Question: Let's have a look at the picture.

The result is different even though the expression is the same.
Why does this happen?
I have to follow excel result, what should I have do with sql server?
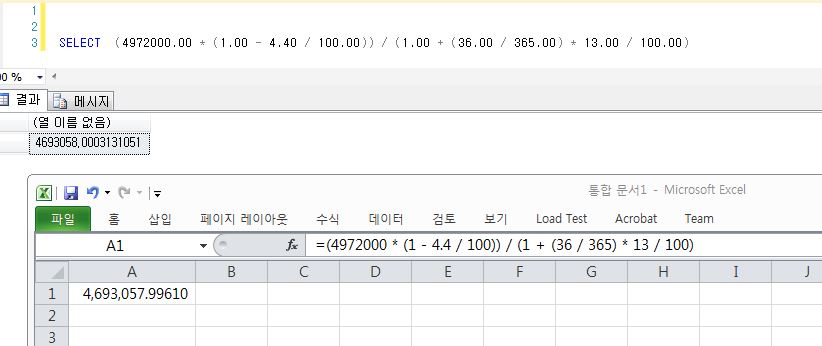
Answer: No matter whatever the software is 1+1 will always yeild 2 and if its not you should check you calculation again. see below
'''
SELECT (<PHONE>) * (1.0000 - 4.<PHONE>))
/ ((1.0000 + ((36.<PHONE>)) * (13.0000 / <PHONE>)))
RESULT: <PHONE>.996104
'''
To get the result on upto four decimal places Use ROUND() function.
'''
SELECT ROUND((<PHONE>) * (1.0000 - 4.<PHONE>))
/ ((1.0000 + ((36.<PHONE>)) * (13.0000 / <PHONE>))), 4)
RESULT: <PHONE>.996100
'''